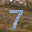
Label: 7